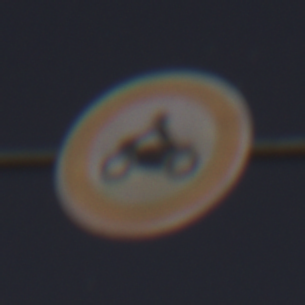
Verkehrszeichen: VerbotKraftraeder
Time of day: Night
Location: Outdoor (Nature)
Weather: Clear
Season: NotSpecified
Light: Natural